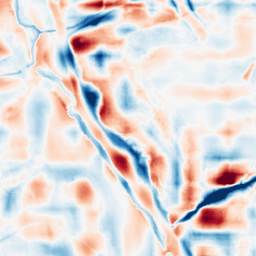
Category: wavelet
Decomposition family: wavelet_reverse_biorthogonal
Decomposition parameters: wavelet: rbio5.5
level: 5
Upsampling method: bilinear
Upsampling parameters: scale: 4
Upsampling scale: 4